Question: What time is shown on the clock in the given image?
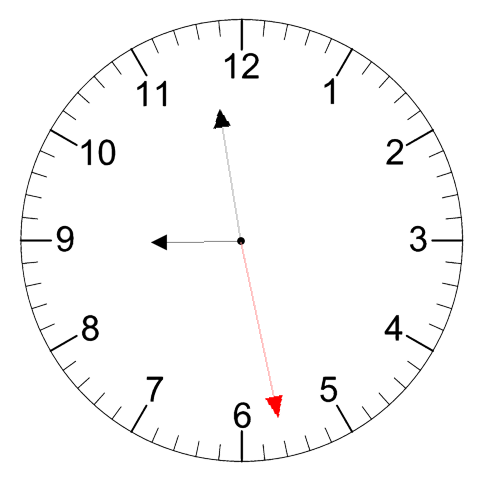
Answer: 08:58:28